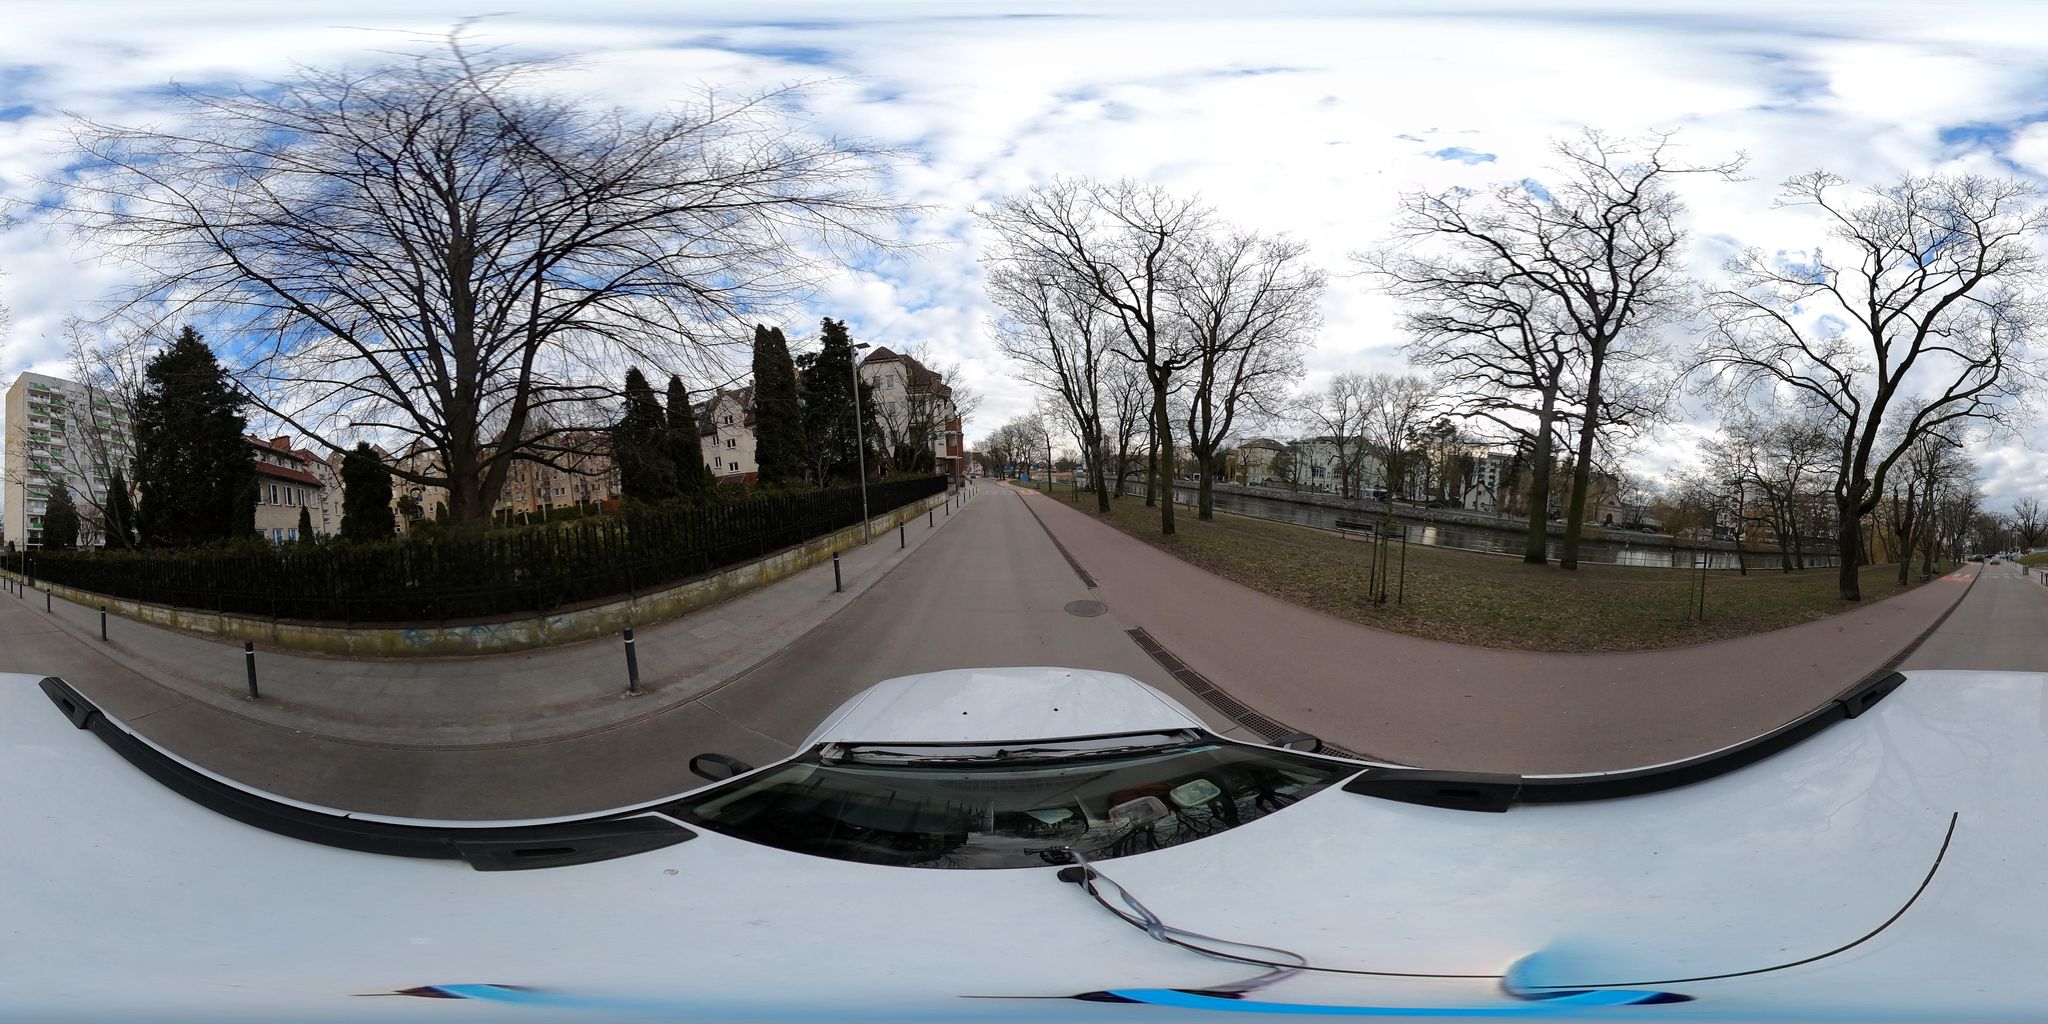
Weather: snowy
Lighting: day
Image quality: slightly poor
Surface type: cycling surface
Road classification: residential
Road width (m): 2
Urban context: dense urban cluster
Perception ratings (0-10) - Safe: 1.09, Lively: 5.96, Beautiful: 4.52, Boring: 8.87, Depressing: 6.94, Wealthy: 3.25